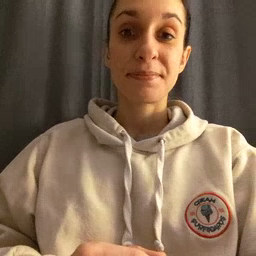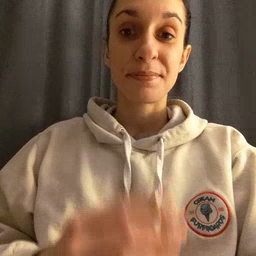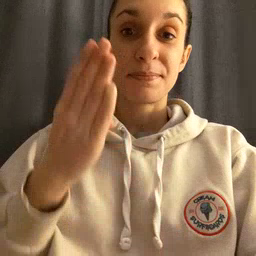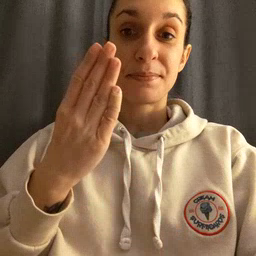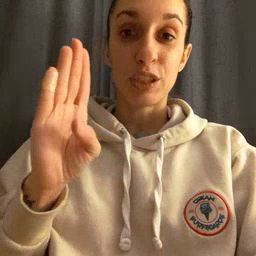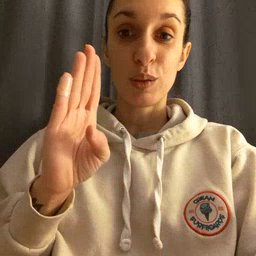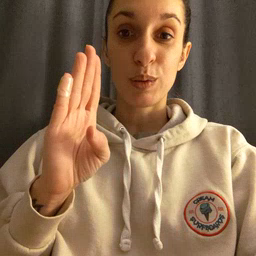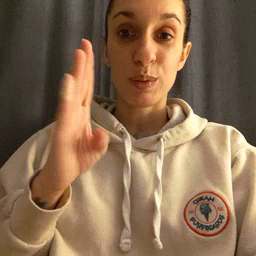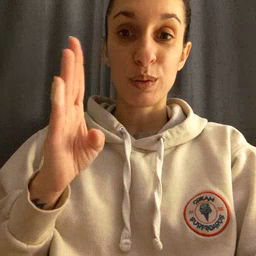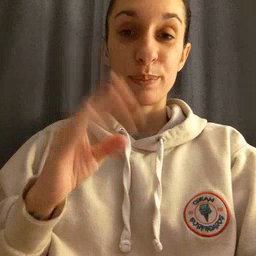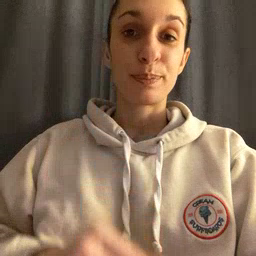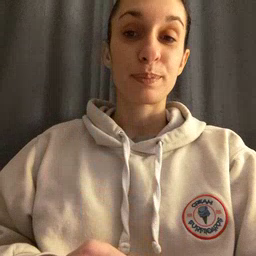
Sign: blue